Question: I want to disable firebug using on each my webpages. Sometimes , we embedded important
keys or id in my ui widgets. Some of our methods from server side will takes these keys for processing. So , someone can edit by firebug. That may cause wrong data updating of our database or wrong data showing in webpages. For security options , I want to disable using firebug or other developer tools of browsers. As 's home page , when I open firebug in it , I want to show error message as follow..

How can I do as like it ?
Eg: I want to validate my form datas with JavaScript or such as using with <URL>
That's fine. But when I use with firebug and delete elements of error messages will become validate this form.How to prevent it !Any suggestions would be appreciated.
Really I means not only firebug but also others developer tools, addons , plugins.
My question main point is how to disabling them.
FireBug in Chrome Browser home page process and validation form instances are examples for I want to do.
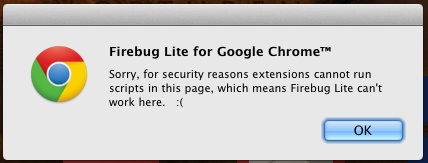
Answer: Let's have an to this question, as in, how is it that some pages cannot run Chrome extensions. Hardcoded reasons:
1. There is a specific exception that Chrome Extensions cannot touch Chrome Web Store pages. In the Chromium source code, that would ChromeExtensionsClient::IsScriptableURL. Quoting: // The gallery is special-cased as a restricted URL for scripting to prevent
// access to special JS bindings we expose to the gallery (and avoid things
// like extensions removing the "report abuse" link).
One can override this restriction by a command line flag: --allow-scripting-gallery
2. The exception in the question itself: New Tab page is not allowed for content scripts, since it's on a chrome:// URI scheme. In the source code, you can see ChromeExtensionsClient::GetPermittedChromeSchemeHosts: // Regular extensions are only allowed access to chrome://favicon
Extensions can override a new tab page, but not inject their scripts into one. It can be overridden with a Chrome flag.
I'm leaving this as a community wiki, so people can freely add to this answer.
As noted in other answers, disallowing extensions on regular pages is an arms race one cannot win.